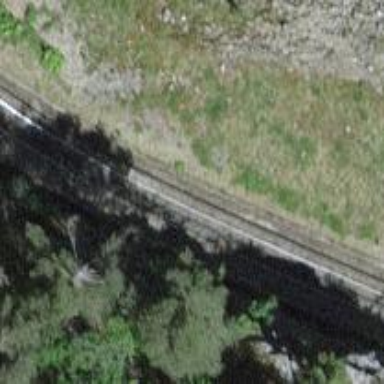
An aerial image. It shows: Narrow-gauge electrified railway with one track.